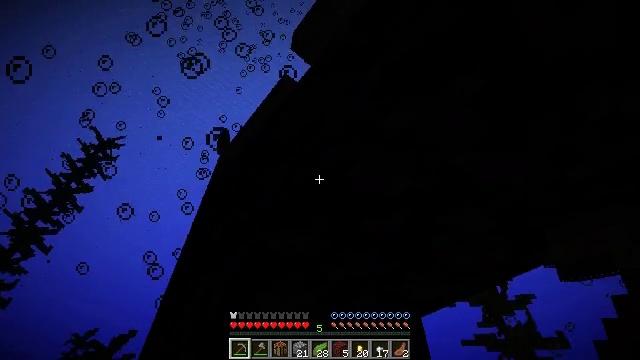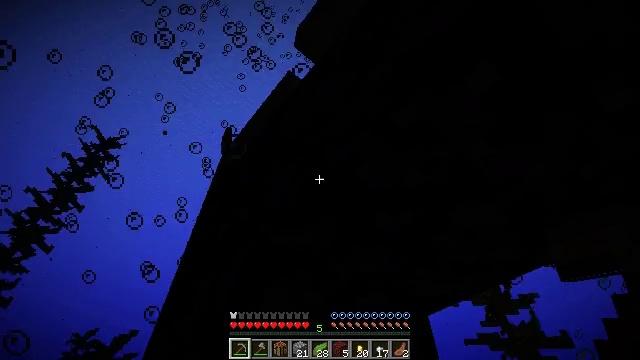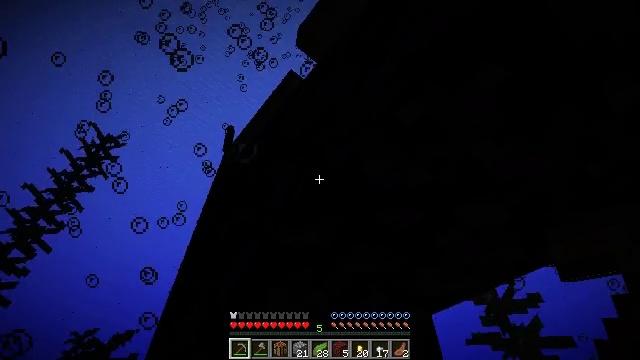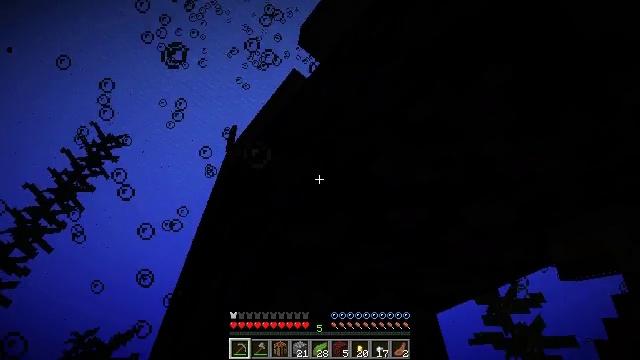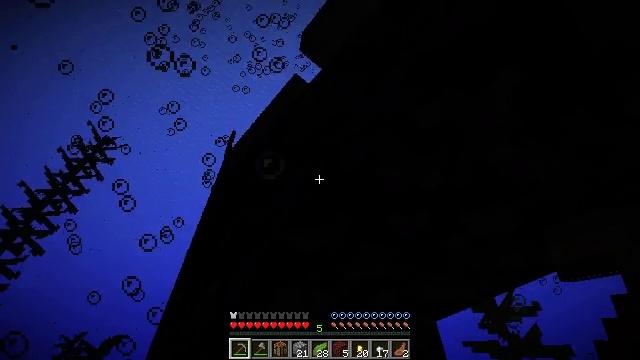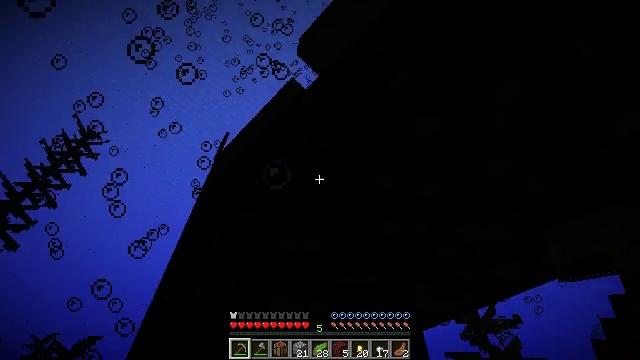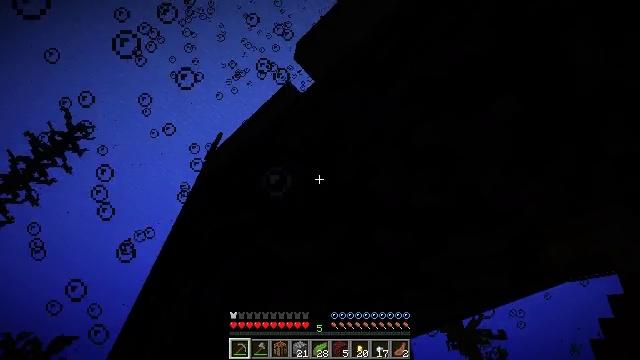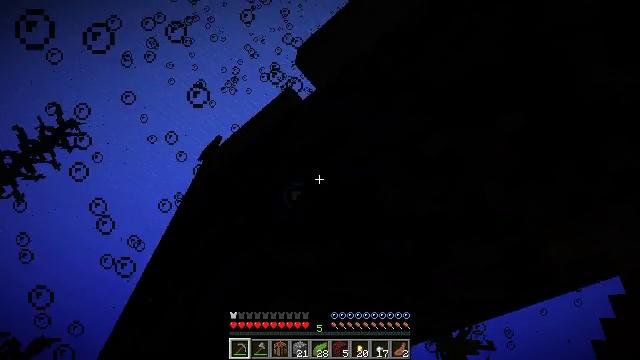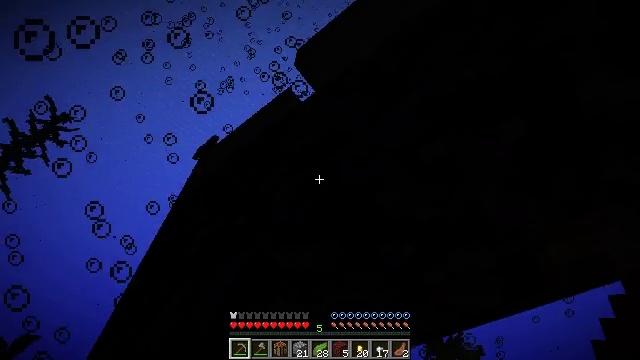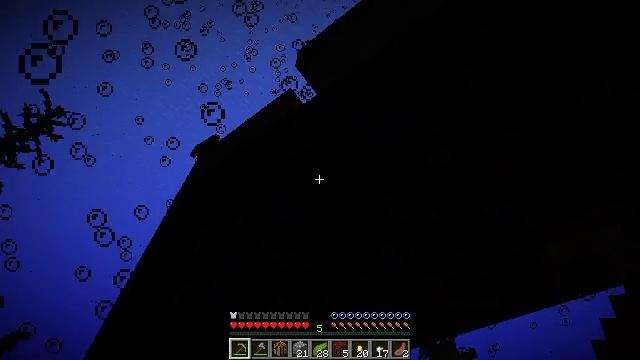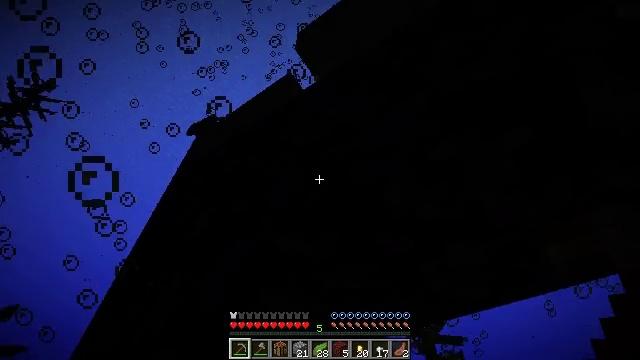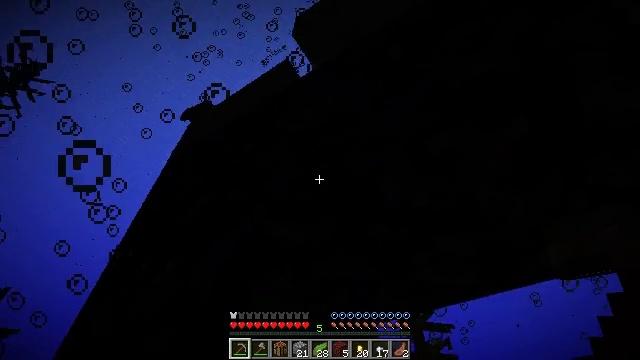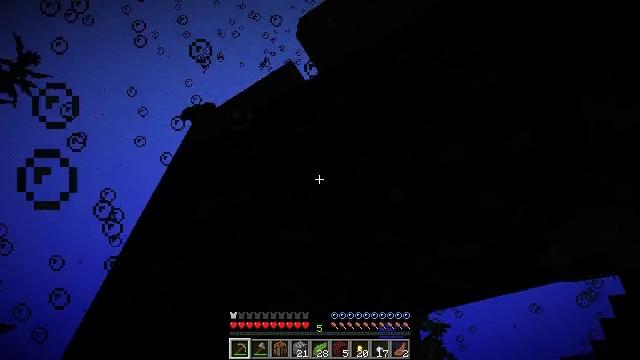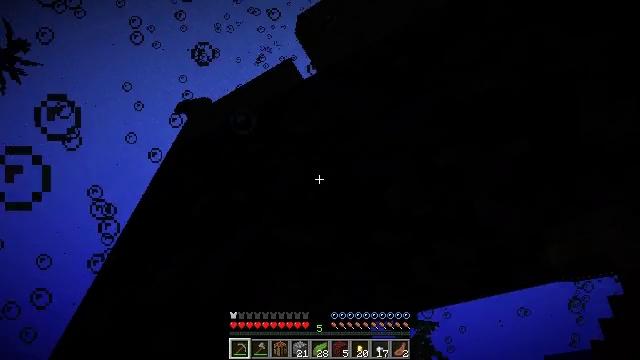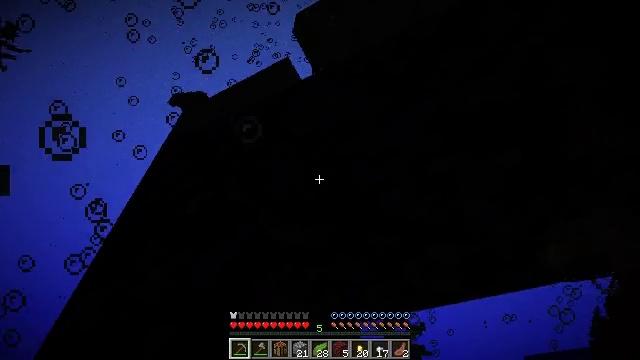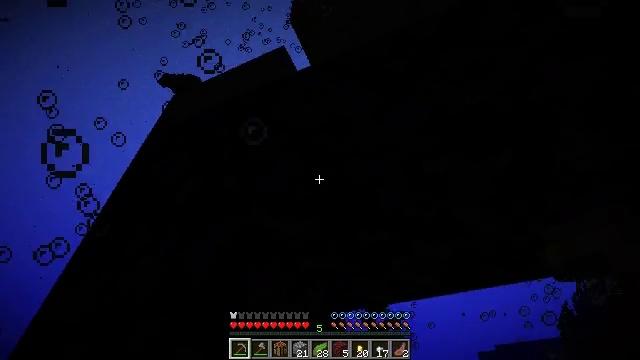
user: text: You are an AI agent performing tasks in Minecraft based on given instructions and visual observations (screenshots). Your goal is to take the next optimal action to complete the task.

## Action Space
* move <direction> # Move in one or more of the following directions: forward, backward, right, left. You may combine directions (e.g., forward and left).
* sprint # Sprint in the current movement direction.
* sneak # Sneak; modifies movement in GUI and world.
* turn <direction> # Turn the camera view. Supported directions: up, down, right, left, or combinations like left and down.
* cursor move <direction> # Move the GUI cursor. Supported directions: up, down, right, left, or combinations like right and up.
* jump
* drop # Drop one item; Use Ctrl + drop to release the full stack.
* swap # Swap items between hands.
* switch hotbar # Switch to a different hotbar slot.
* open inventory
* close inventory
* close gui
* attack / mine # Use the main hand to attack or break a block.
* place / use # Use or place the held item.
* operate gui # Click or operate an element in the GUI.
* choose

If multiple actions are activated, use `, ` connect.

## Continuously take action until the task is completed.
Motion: motion action
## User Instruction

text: Mine the kelp plant underwater.
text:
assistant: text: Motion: move left, sneak, use / place
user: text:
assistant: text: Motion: move left, sneak, use / place
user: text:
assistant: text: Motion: move left, sneak, use / place
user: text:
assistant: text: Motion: move left, sneak, turn right and up
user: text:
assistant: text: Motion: move left, sneak, turn right and up
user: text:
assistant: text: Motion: move left, sneak, turn right
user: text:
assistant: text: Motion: move left, sneak, turn right and up
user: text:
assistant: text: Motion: move back and move left, sneak, turn right
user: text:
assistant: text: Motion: move back and move left, sneak, turn right
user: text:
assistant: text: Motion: move back and move left, sneak, turn right and down
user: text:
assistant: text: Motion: move back and move left, sneak, turn right and down
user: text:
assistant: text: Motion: move back and move left, sneak, turn right
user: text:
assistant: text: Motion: move back and move left, sneak, turn right
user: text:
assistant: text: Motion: move back and move left, sneak, turn right
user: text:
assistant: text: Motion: move back and move left, sneak, turn right and down
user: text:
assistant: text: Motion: move back and move left, sneak, turn right and down
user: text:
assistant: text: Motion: move back and move left, sneak, turn right and down
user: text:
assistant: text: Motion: move back and move left, sneak, turn right and down
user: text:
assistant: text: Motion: move back and move left, sneak, turn right and down
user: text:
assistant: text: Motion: move back and move left, sneak
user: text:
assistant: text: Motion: move back and move left, sneak
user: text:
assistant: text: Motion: move back and move left, sneak
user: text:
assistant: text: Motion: move back and move left, sneak
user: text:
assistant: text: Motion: move back and move left, sneak
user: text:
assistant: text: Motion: move back and move left, sneak, turn right and down
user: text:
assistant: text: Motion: move back and move left, sneak, turn right and down
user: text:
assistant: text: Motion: move back and move left, sneak, turn right and down
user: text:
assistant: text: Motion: sneak, turn right and down
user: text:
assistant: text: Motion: sneak, turn right and down
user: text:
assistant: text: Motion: sneak, turn right